The plot shows how the frequency content of a bearing vibration signal evolves over time (STFT spectrogram). Diagnose the bearing from this image, choosing from: normal, inner_race, outer_race, ball.
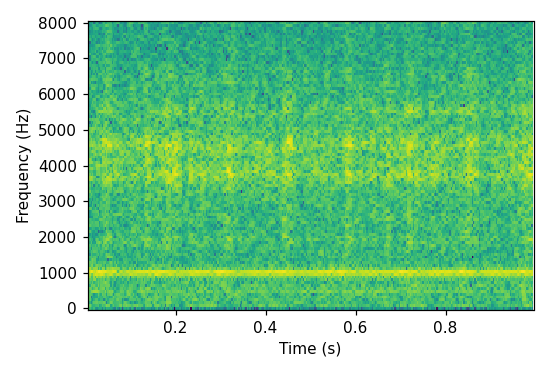
Answer: normal